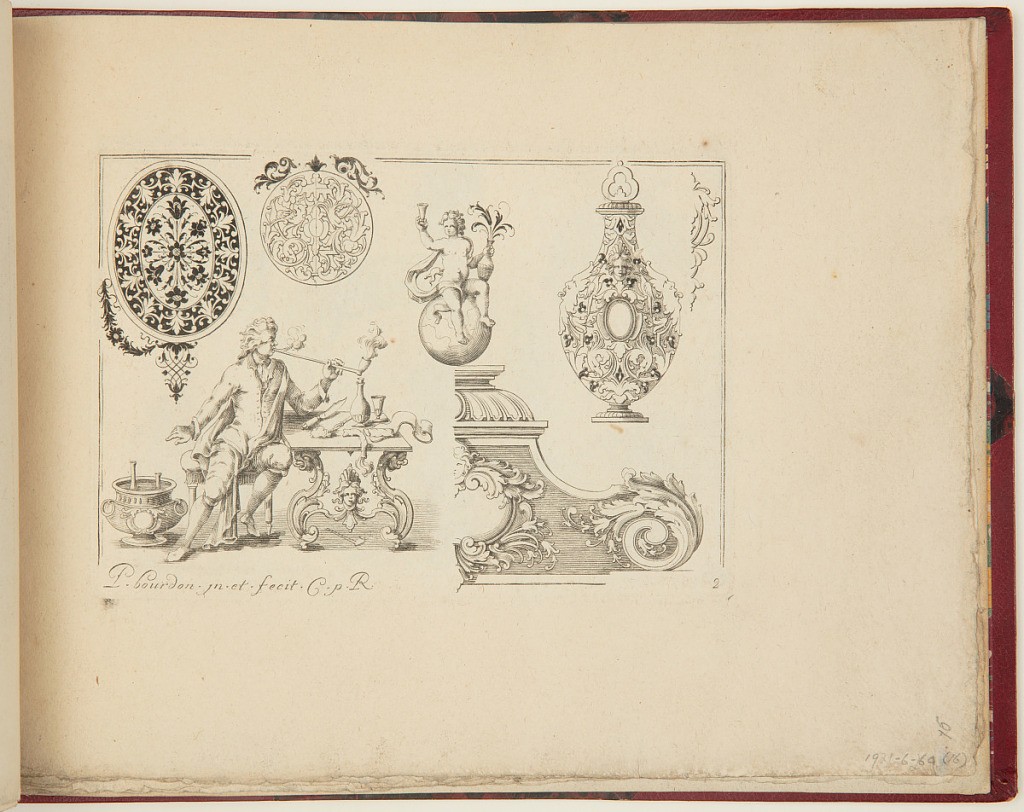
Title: Designs for Ornament and Cases
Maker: Pierre Bourdon, French, ca. 1656 – 1708 after
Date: ca. 1703
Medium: Etching and engraving on paper
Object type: Print
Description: An ornament print featuring roundels, part of a base or plinth with a boy seated on a globe and holding a glass and bottle atop, a bottle (etui), and a male figure seated at a table and smoking a pipe. The designs feature grotesque motifs (intertwining scrolling leaves, foliage, human and animal forms), with cartouches, flowers, mascarons (masks), and birds. The plate is signed and numbered.